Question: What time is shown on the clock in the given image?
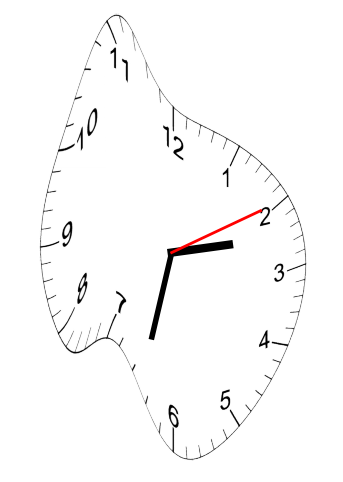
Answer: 02:32:10